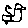
Label: bird